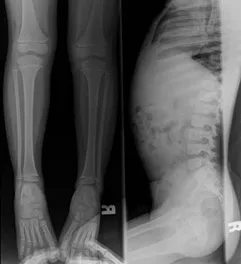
Figure 5. Radiography of the lower extremity and lateral vertebrae in Patient 2.
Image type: radiology (x_ray)